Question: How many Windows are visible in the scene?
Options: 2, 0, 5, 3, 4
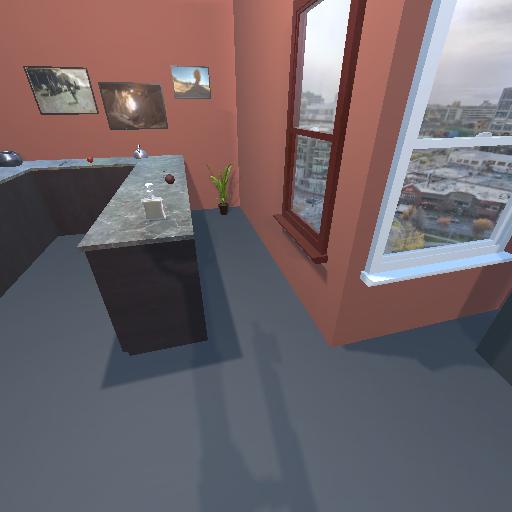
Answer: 2